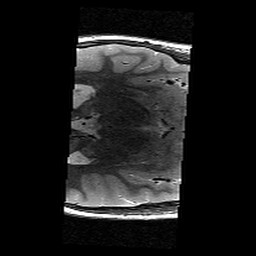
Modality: T2w
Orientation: axial
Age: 10
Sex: male
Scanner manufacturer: siemens
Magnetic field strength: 3 T
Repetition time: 9.23 s
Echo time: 0.067 s